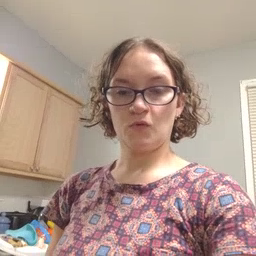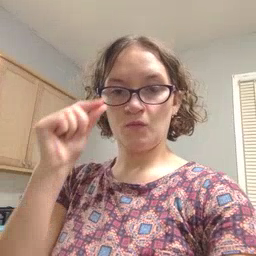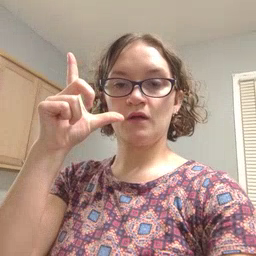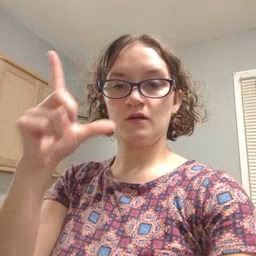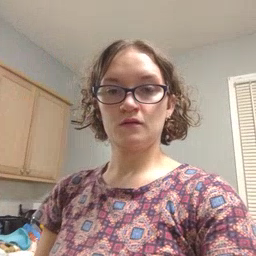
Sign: wake